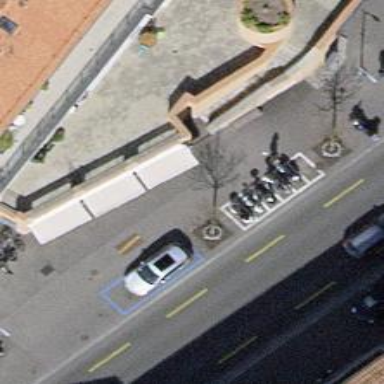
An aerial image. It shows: Sidewalk.